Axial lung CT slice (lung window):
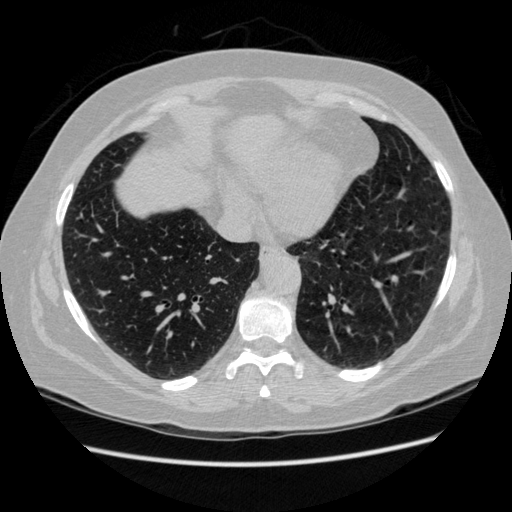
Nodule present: no